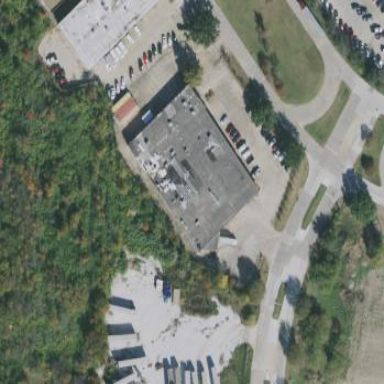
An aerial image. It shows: Warehouse.